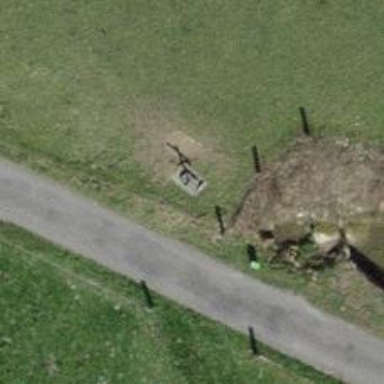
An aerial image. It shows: Historic wayside cross.